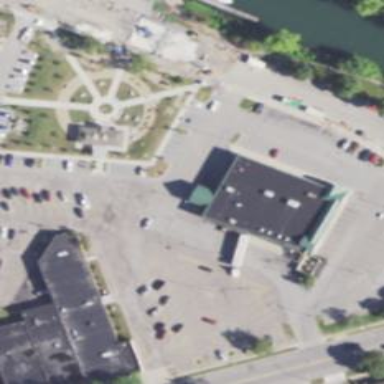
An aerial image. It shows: Retail building serving as pharmacy with flat black roof.